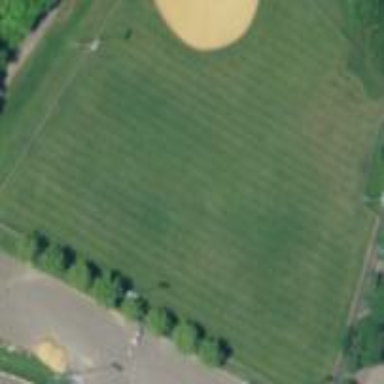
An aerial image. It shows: Baseball pitch for leisure land activities.